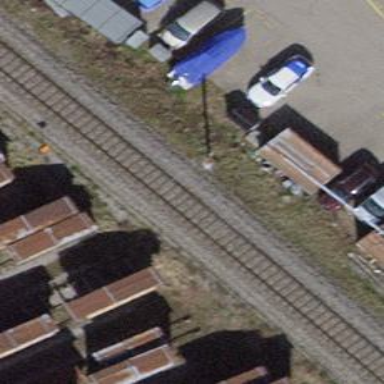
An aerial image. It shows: Milestone along the railway track with catenary mast.